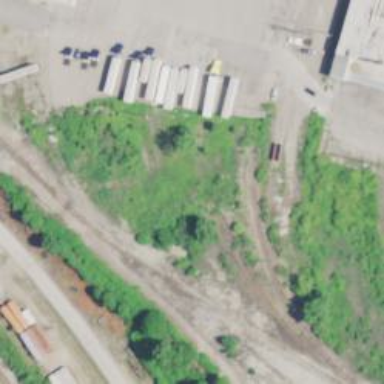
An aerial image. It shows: Disused railway spur line.